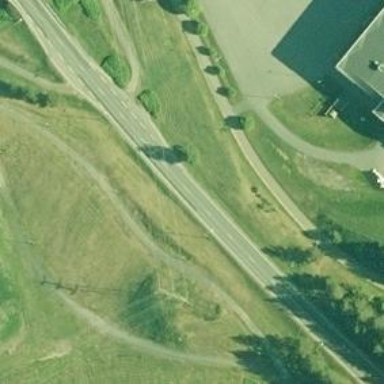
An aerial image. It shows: Path.